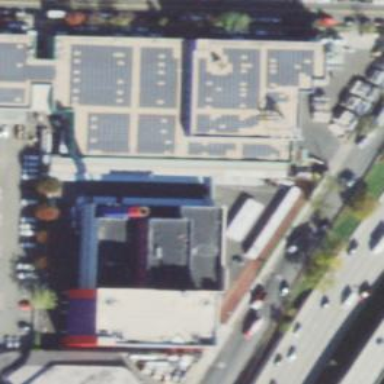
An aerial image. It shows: Building that serves as storage rental shop.